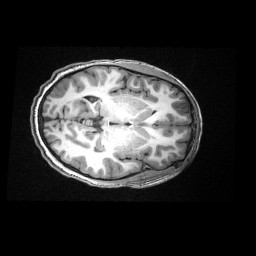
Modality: T1w
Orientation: axial
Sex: female